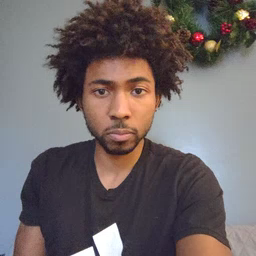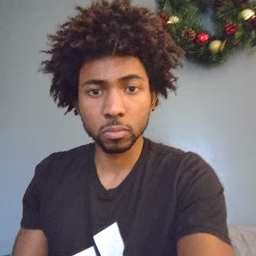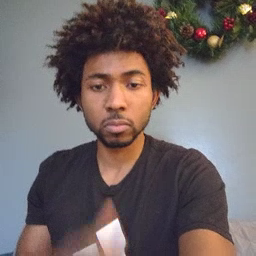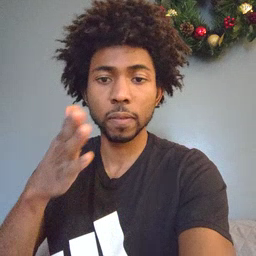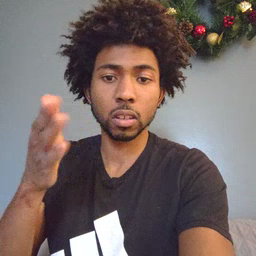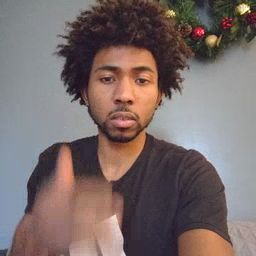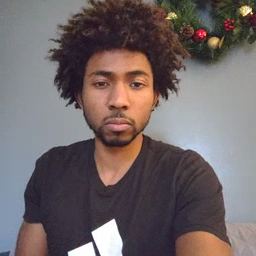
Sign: flag